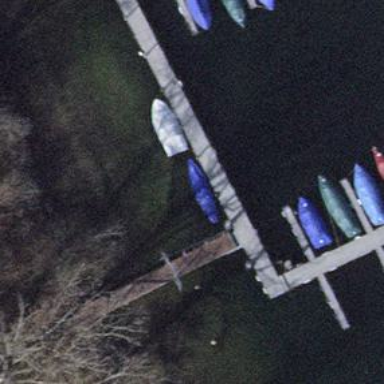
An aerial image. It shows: Man-made pier.